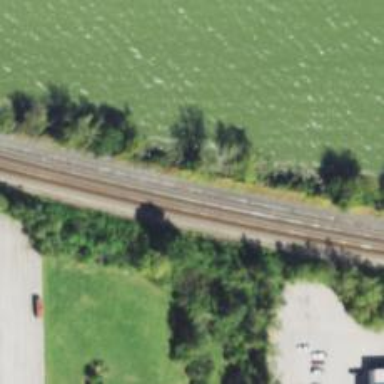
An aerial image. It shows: Railway siding with rails.